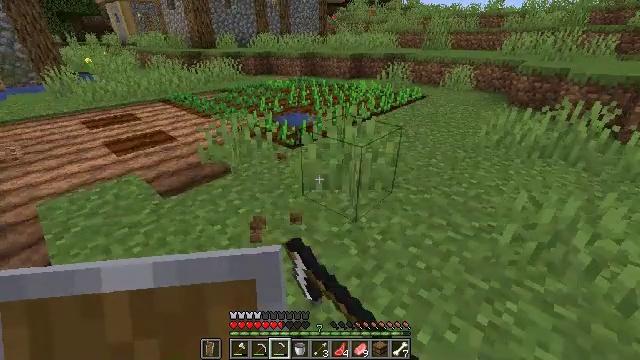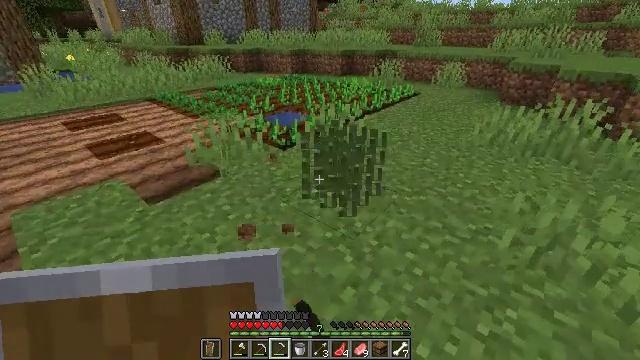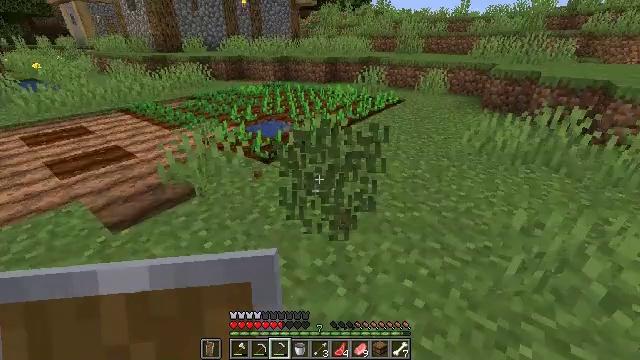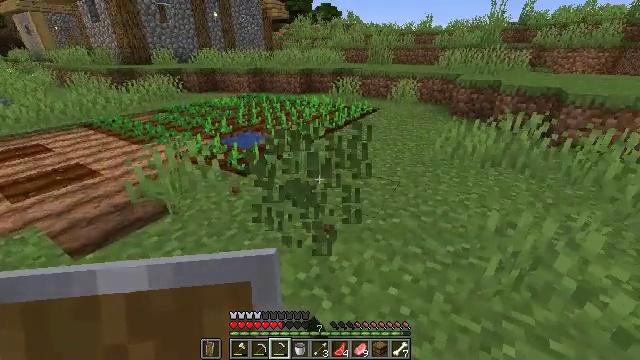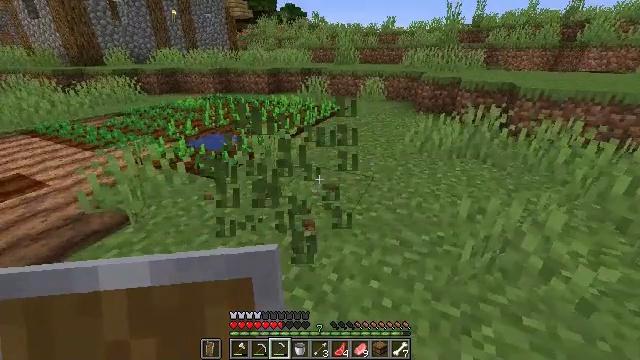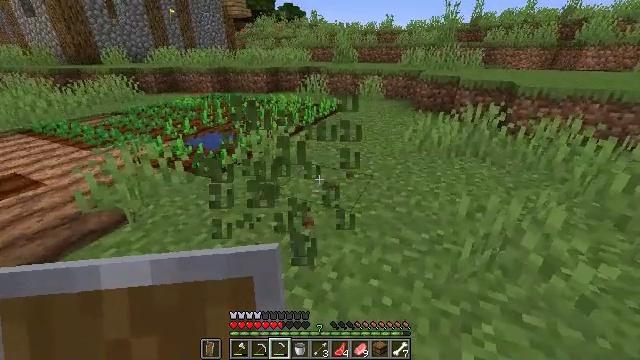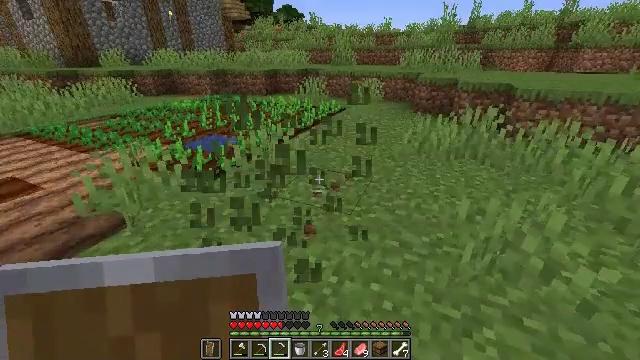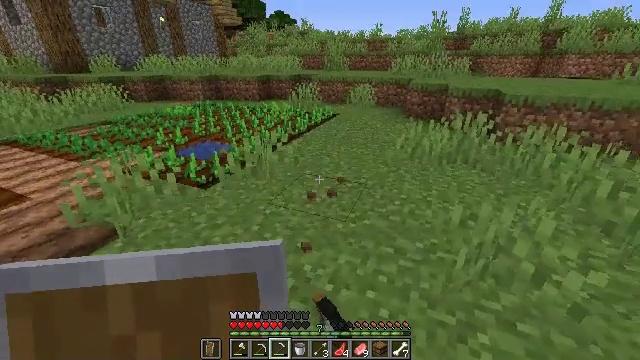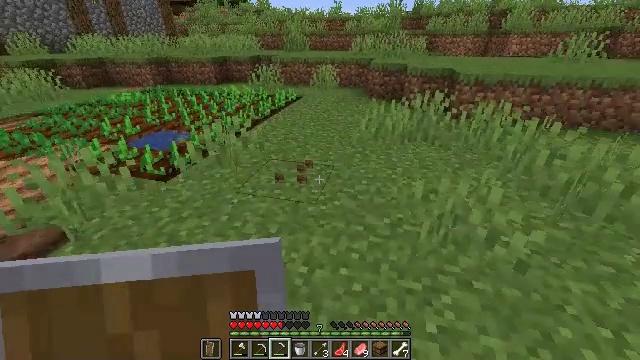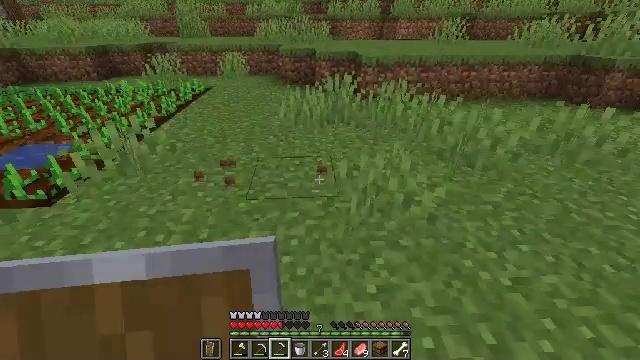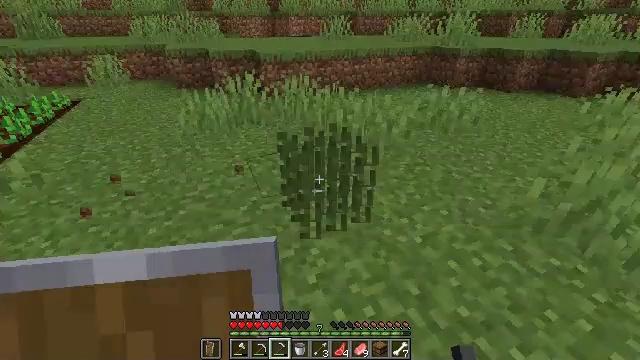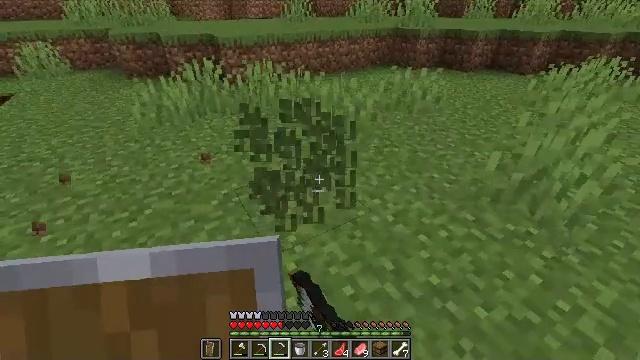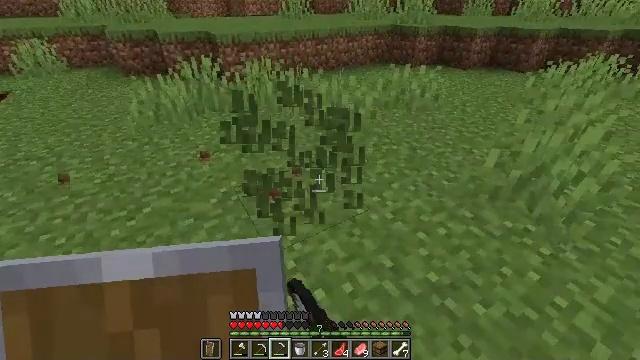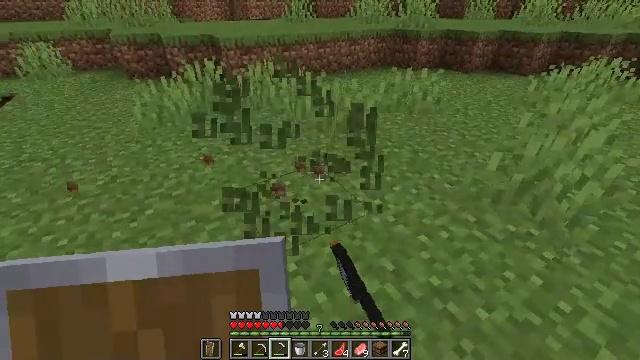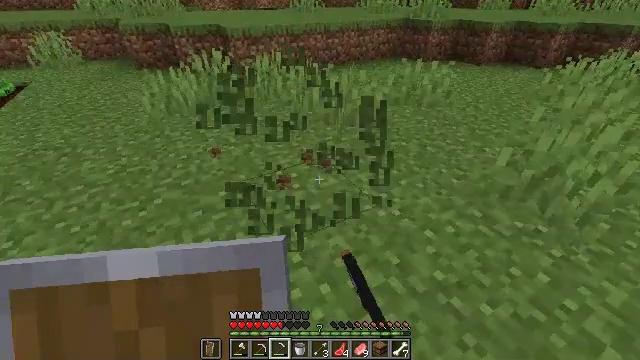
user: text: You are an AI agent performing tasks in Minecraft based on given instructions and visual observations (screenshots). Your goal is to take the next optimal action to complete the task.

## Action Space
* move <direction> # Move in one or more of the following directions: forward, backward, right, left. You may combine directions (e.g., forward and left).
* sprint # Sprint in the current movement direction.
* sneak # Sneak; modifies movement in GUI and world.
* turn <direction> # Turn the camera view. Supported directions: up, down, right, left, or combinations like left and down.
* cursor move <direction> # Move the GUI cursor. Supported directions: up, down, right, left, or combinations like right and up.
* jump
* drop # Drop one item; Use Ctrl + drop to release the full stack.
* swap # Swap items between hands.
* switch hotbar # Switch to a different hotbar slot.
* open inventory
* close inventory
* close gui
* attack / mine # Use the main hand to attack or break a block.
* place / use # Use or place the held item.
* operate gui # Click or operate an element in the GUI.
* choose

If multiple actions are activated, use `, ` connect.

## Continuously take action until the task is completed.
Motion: motion action
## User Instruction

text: Collect the grass from the surface.
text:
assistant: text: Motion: move forward, turn right, attack / mine
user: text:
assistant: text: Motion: turn right and up, attack / mine
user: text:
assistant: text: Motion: turn right and up
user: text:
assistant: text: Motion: turn right, attack / mine
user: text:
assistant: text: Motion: attack / mine
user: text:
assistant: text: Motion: attack / mine
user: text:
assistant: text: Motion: turn right
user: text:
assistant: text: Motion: turn right and down, attack / mine
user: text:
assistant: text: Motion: turn right and down, attack / mine
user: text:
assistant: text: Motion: turn right, attack / mine
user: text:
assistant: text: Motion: turn right and down, attack / mine
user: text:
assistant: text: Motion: attack / mine
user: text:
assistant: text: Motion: attack / mine
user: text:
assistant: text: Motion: turn left and down
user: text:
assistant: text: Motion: attack / mine